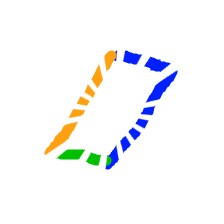
Shape: parallelogram